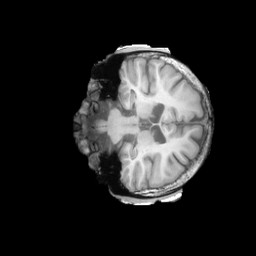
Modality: T1w
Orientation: coronal
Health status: ill
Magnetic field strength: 3 T